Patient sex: F
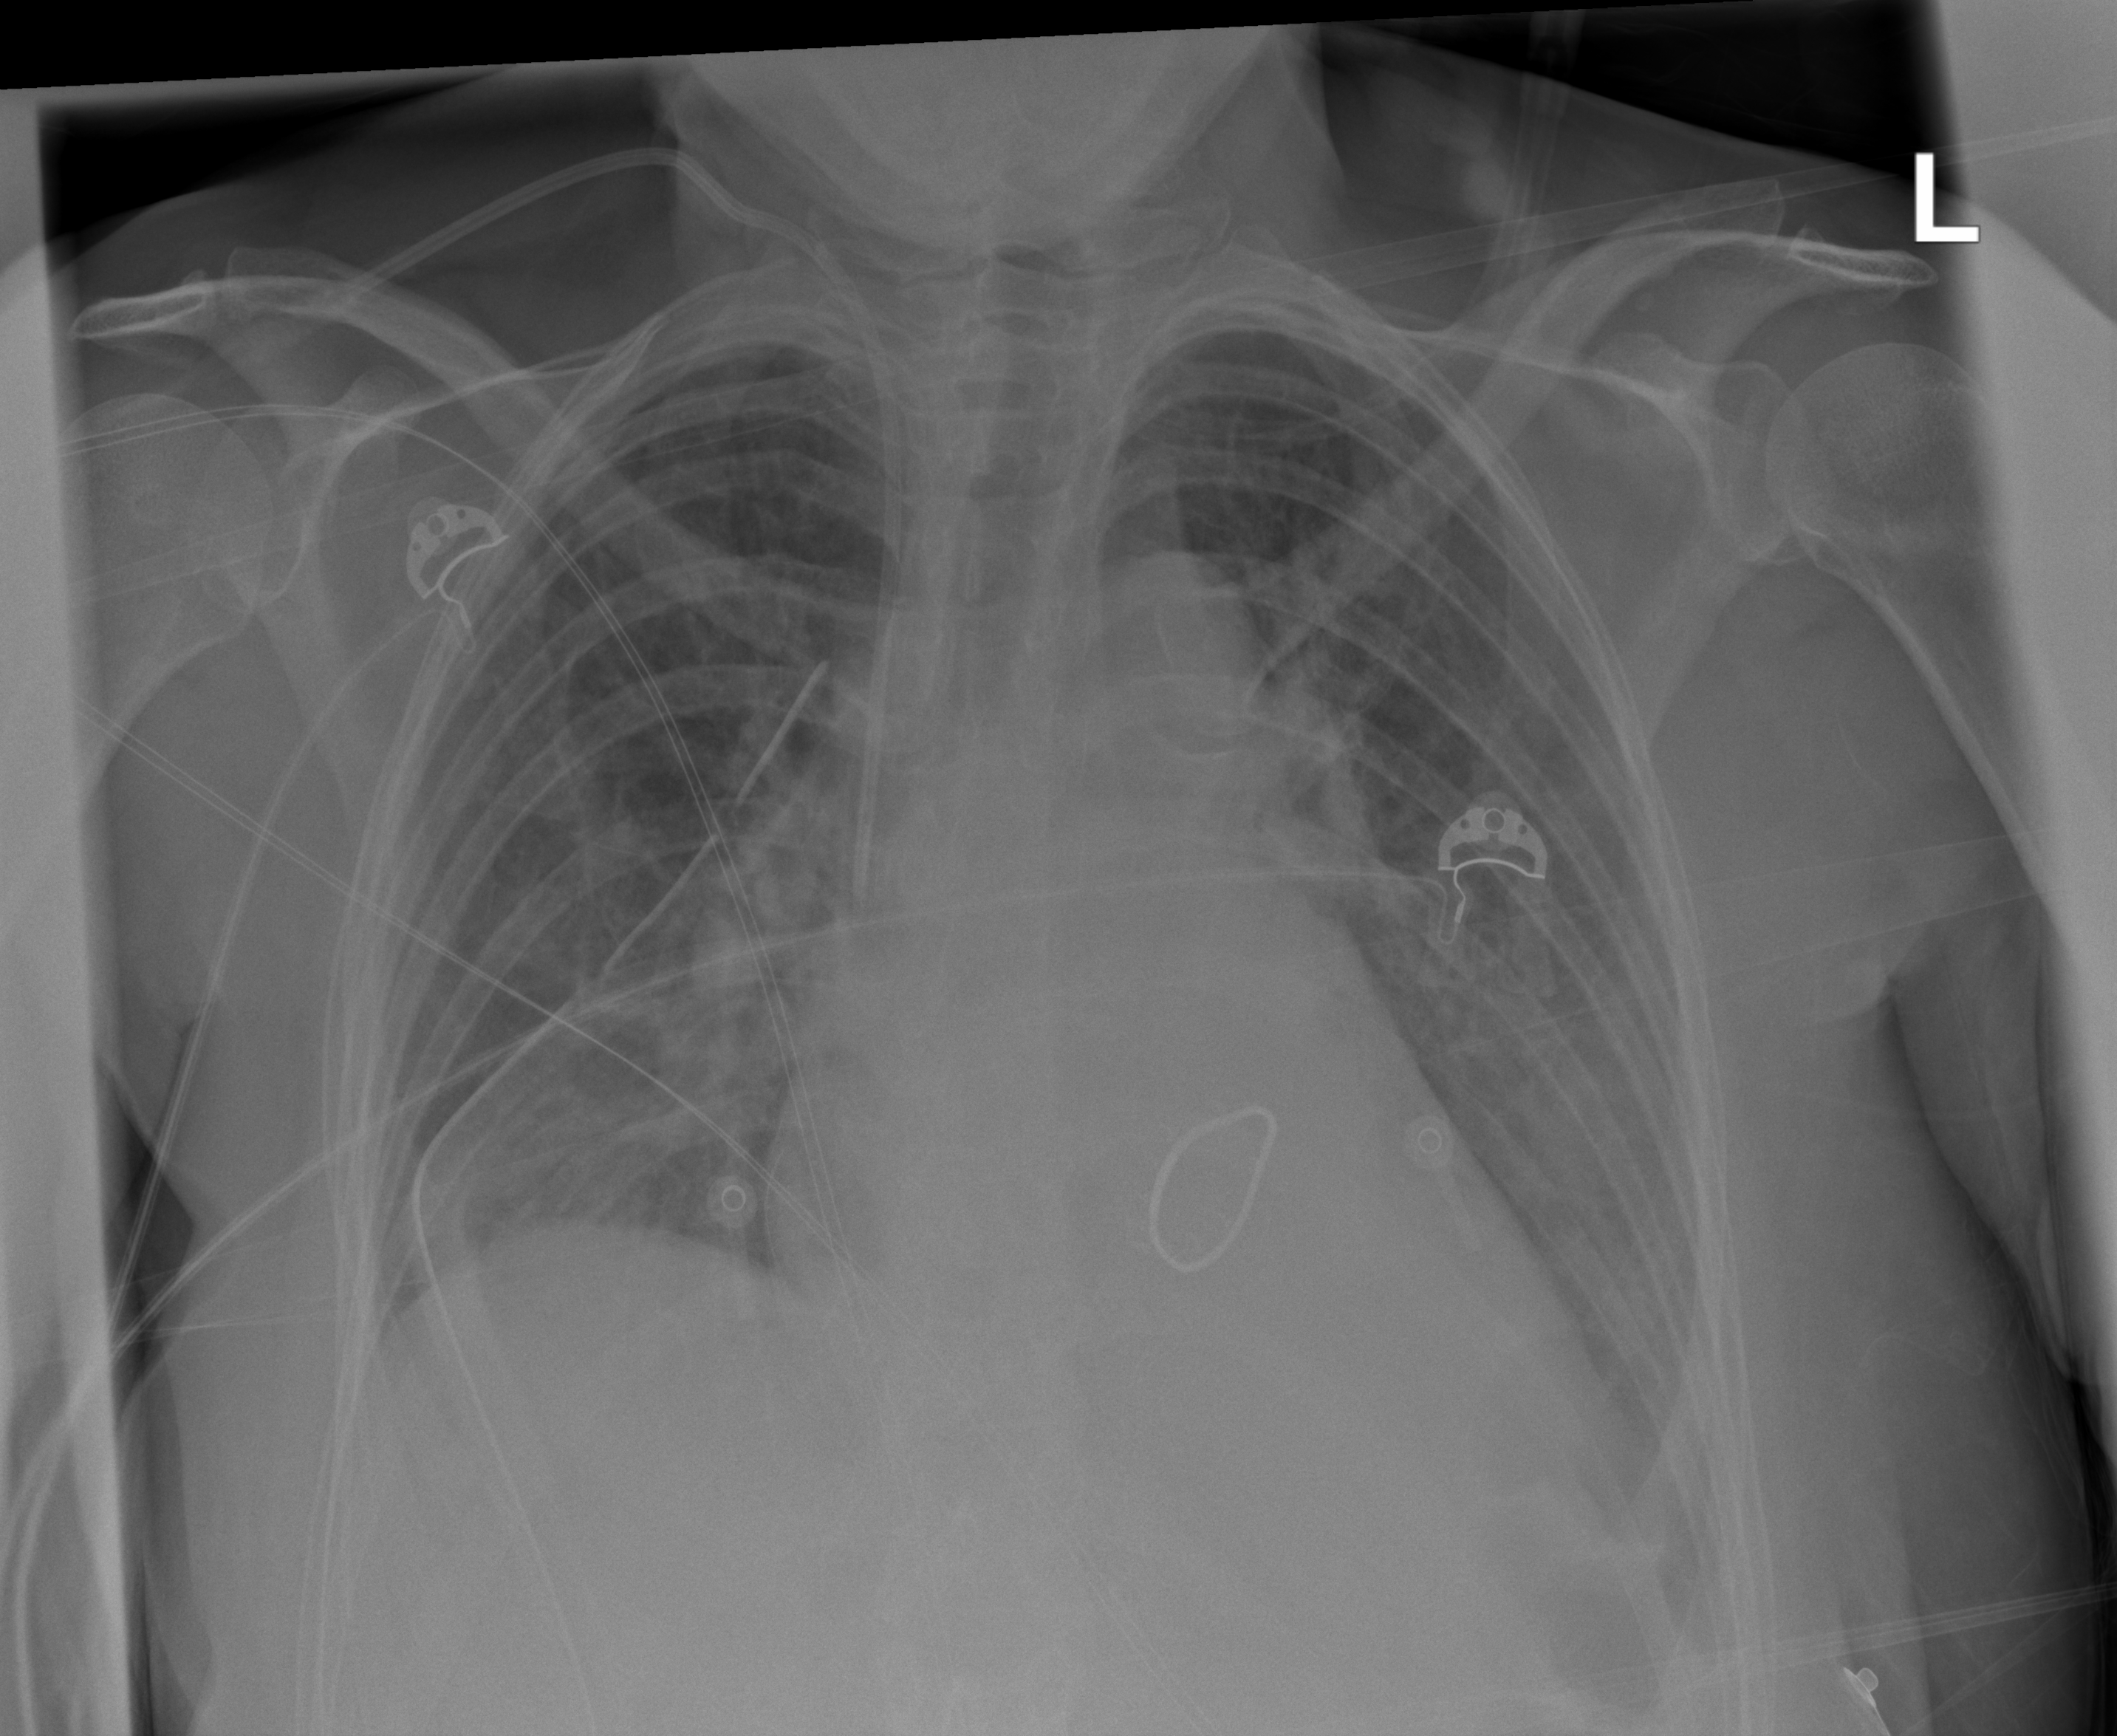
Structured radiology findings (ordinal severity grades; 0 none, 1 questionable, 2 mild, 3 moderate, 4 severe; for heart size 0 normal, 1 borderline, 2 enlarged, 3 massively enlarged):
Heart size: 2
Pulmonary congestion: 2
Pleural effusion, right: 0
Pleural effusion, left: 2
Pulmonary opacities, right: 2
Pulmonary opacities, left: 0
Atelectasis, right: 2
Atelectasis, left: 2